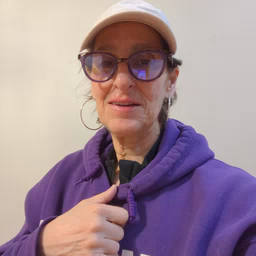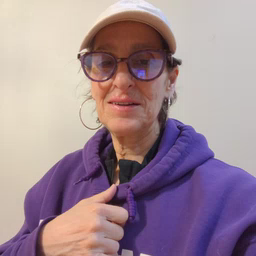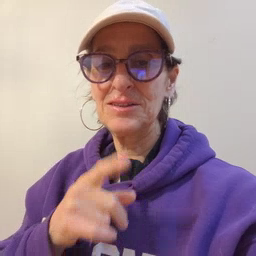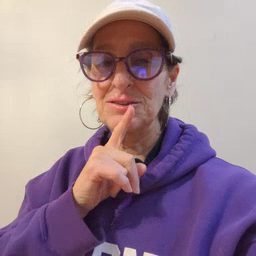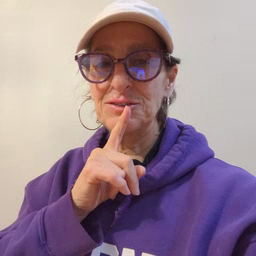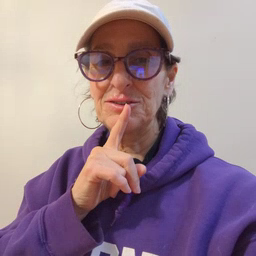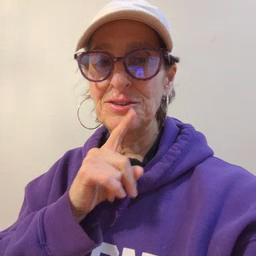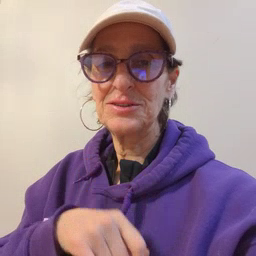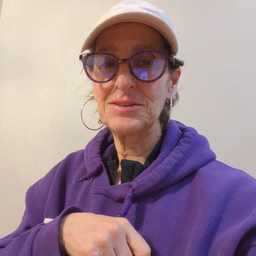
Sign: shhh